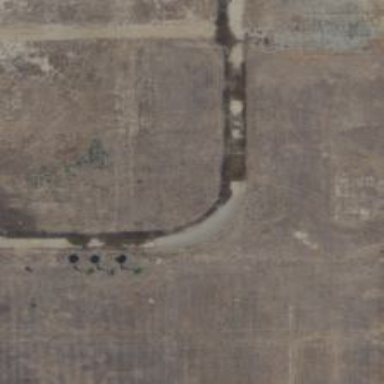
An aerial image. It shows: Abandoned road.